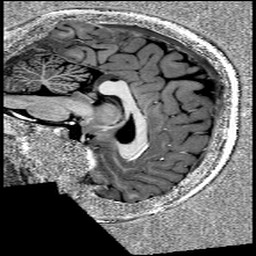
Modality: T1w
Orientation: sagittal
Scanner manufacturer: siemens
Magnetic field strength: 7 T
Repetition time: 4.68 s
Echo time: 0.00207 s